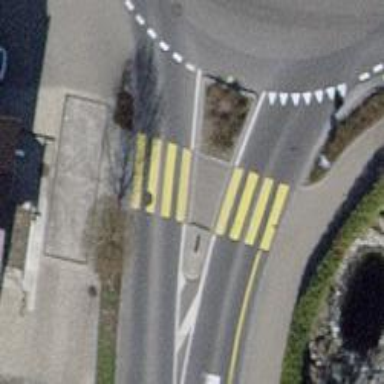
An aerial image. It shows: Zebra crossing on the road.